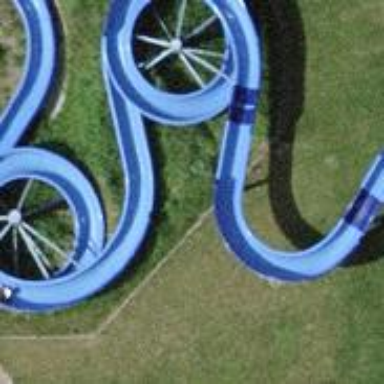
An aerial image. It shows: Water slide attraction.